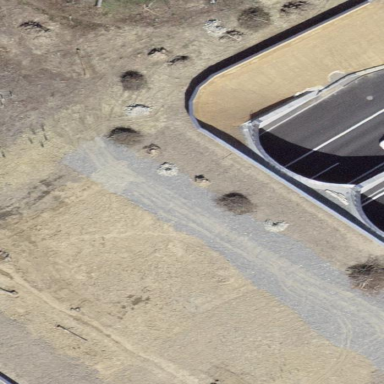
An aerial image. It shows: Wildlife crossing bridge.